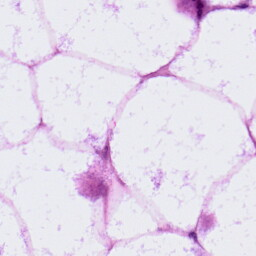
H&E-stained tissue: LymphNode